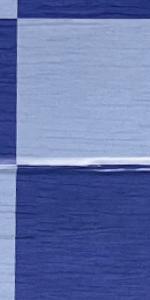
Label: Empty